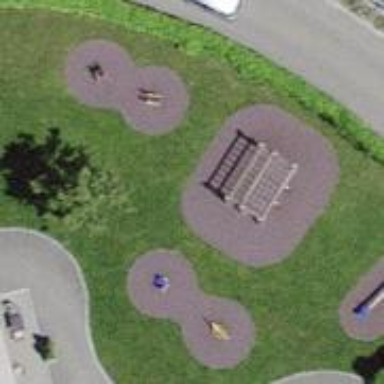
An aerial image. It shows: Playground featuring climbing frame.